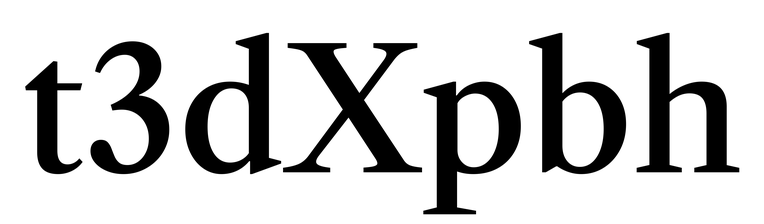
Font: LibreCaslonText_Medium